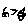
Label: bird